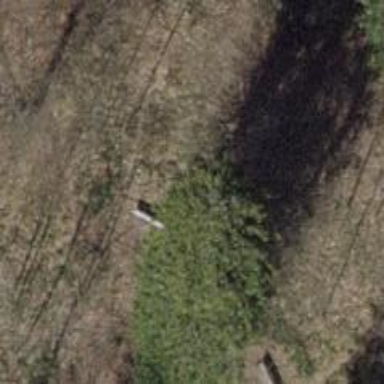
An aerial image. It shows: Bench for seating.